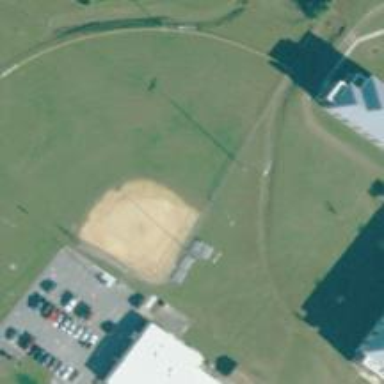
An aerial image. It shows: Baseball pitch for leisure land.